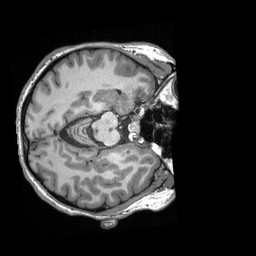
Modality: T1w
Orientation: axial
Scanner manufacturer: siemens
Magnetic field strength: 3 T
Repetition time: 2.3 s
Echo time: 0.00308 s